Question: I am working on something that has a lot of different buttons on the screen. The buttons need to be made using movieclips, not actual "buttons".
I'm using Flash CS4 and ActionScript 3.
I have created a glow effect around the button on mouseover. This works great, except that the glow effect creates a hitbox for the button about twice the width and height of the actual button. I did some research, and ended up making a symbol the button symbol that contains just the hit region I want to trigger the button. This works excellently for triggering the button. Now, when I mouse over the buttons, they only light up when I hit the actual button graphic itself, not the box around it from the glow animation. However, the problem is that for some reason the box from the animation is still blocking mouseover from being detected on nearby buttons (if the box overlaps them.)
This might sound confusing, so here is a picture:

- The green area defines where the mouse will activate the glow
animation. - The red area defines the actual box for the glow animation symbol.- The yellow area defines the portion of the button that doesn't
activate the glow animation because the red box is blocking the
mouseover event from being fired.- I've left out the red box for the button on the left to make it easier to see the problem, take note, however, that there IS in fact one of these boxes around both buttons, the button on the right was just placed on the stage AFTER the button on the left, resulting in its box being on top of the left button's.
NOTE: Both the hit-area and the animation are already contained within their own separate symbols inside the button symbol. Setting the animation symbol's mouseEnabled and mouseChildren to false does not seem to to do the trick like I had hoped it would (based on researching this problem.)
NOTE: The animation does not activate (and it is is not supposed to) when the mouse is moved into the red region, it only activates when the mouse is moved into the green region, this is the desired behavior, the only problem is that I don't want the red box to be detected by mouse events at all.
Here is the code for the button's class:
'''
package classes{
import flash.display.MovieClip;
import flash.events.MouseEvent;
import flash.events.Event;
public class glowing_place_marker extends MovieClip {
public static var instances:Array = new Array();
public var is_playing:Boolean=false;
private var is_mouse_over:Boolean = false;
private var animation:MovieClip;
public function glowing_place_marker() {
this.animation = this.place_marker_animation;
this.animation.stop();
this.animation.mouseEnabled = false;
this.animation.mouseChildren = false;
self:instances.push(this);
this.place_marker_hit.addEventListener(MouseEvent.MOUSE_OVER, roll_over_handler);
this.place_marker_hit.addEventListener(MouseEvent.MOUSE_OUT, roll_out_handler);
}
public function roll_over_handler(e:MouseEvent) {
this.animation.play();
this.is_playing=true;
this.is_mouse_over = true;
}
public function roll_out_handler(e:MouseEvent) {
stage.addEventListener(Event.ENTER_FRAME, checkFrame);
this.is_mouse_over = false;
}
function checkFrame(event:Event):void {
if (!this.is_mouse_over) {
if (this.animation.currentFrame==1) {
stage.removeEventListener(Event.ENTER_FRAME, checkFrame);
this.animation.stop();
this.is_playing = false;
}
}
}
}
}
'''
Can anyone explain to me how to get the animation's box (the red box), to not block the buttons underneath it? (Effectively make the red box un-detectable by mouse events, so clicks, mouseover, etc. go right through it to the items underneath.)
Thank you in advance.
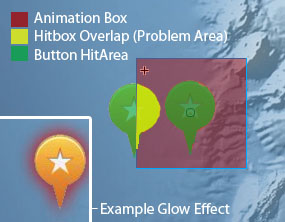
Answer: Try setting 'mouseEnabled = false' on the container 'DisplayObject' (the one with the glow) that contains the hit-area for your button. You will still want to leave 'mouseChildren = true'. This way, the glow should no longer block mouse events.
The useful thing about 'mouseEnabled' and 'mouseChildren' is that you can choose to disable the container, or a containers' children.
This is a good read:
<URL>